При качении тел возникает специальный вид сил трения, называемый трением качения. О существовании этого вида трения говорит следующий факт. Если цилиндр катится по горизонтальной плоскости без скольжения (рис. 1), то скорость движения цилиндра убывает, причём это не связано с возникновением скольжения. Поскольку скорость центра тяжести $C$ цилиндра уменьшается, то значит, на цилиндр действует внешняя сила, направленная против движения - сила трения $F_\text{тр}$. Но момент этой силы относительно полюса $C$ должен увеличивать угловую скорость вращения цилиндра, так как он направлен в ту же сторону, что и вращение.  Следовательно, если бы при качении существовала только тангенциальная сила трения, то она не смогла бы одновременно уменьшать поступательную и вращательную скорости цилиндра так, чтобы не возникало скольжения. В действительности при уменьшении скорости цилиндра скольжения не возникает. Значит, существует момент ещё какой-то силы, который направлен навстречу моменту силы трения. Он превосходит его по величине, замедляет вращение цилиндра так, что не возникает скольжения (рис. 2). Это и есть момент силы трения качения.  Момент $M$ (относительно точки $A$) силы трения качения пропорционален силе нормальной реакции опоры $N$, равной по модулю силе тяжести: $$M = kN.$$ Постоянная величина $k$ называется коэффициентом трения качения. Момент сил трения качения всегда направлен так, чтобы уменьшать скорость вращения цилиндра. Следует отметить, что горизонтальная сила трения $F_\text{тр}$ приложена к цилиндру в точке касания с плоскостью, имеющей нулевую скорость. Поэтому сила $F_\text{тр}$ механическую работу не совершает.
Определите экспериментально коэффициент трения качения $k$ цилиндра, катающегося по деревянному бруску. Опишите способ измерения и зарисуйте схему установки.
Определите экспериментально коэффициент трения скольжения $\mu$ картона цилиндра о дерево. Приведите способ измерения и схему установки. : цилиндр, транспортир, клейкая масса, линейка 50 см, брусок, белый лист А4 (2 шт).
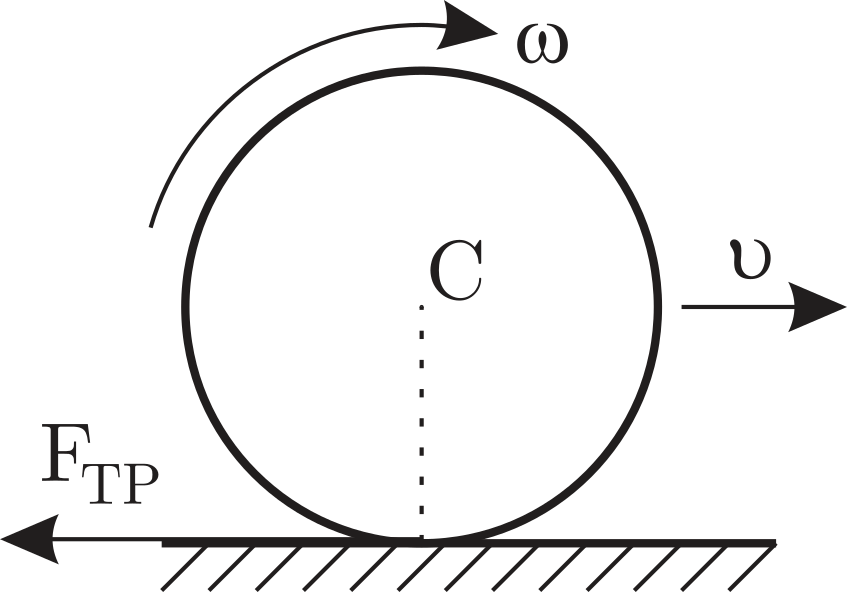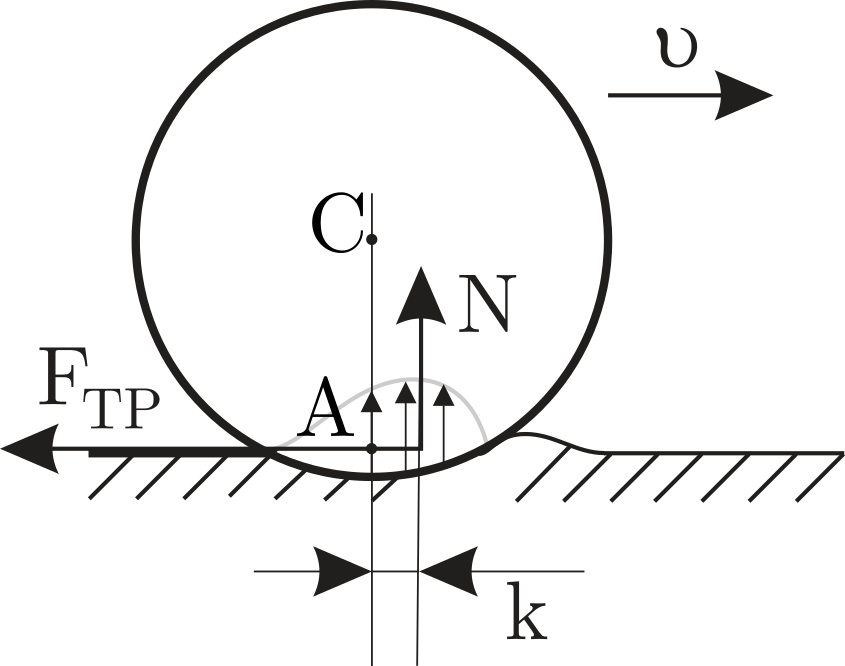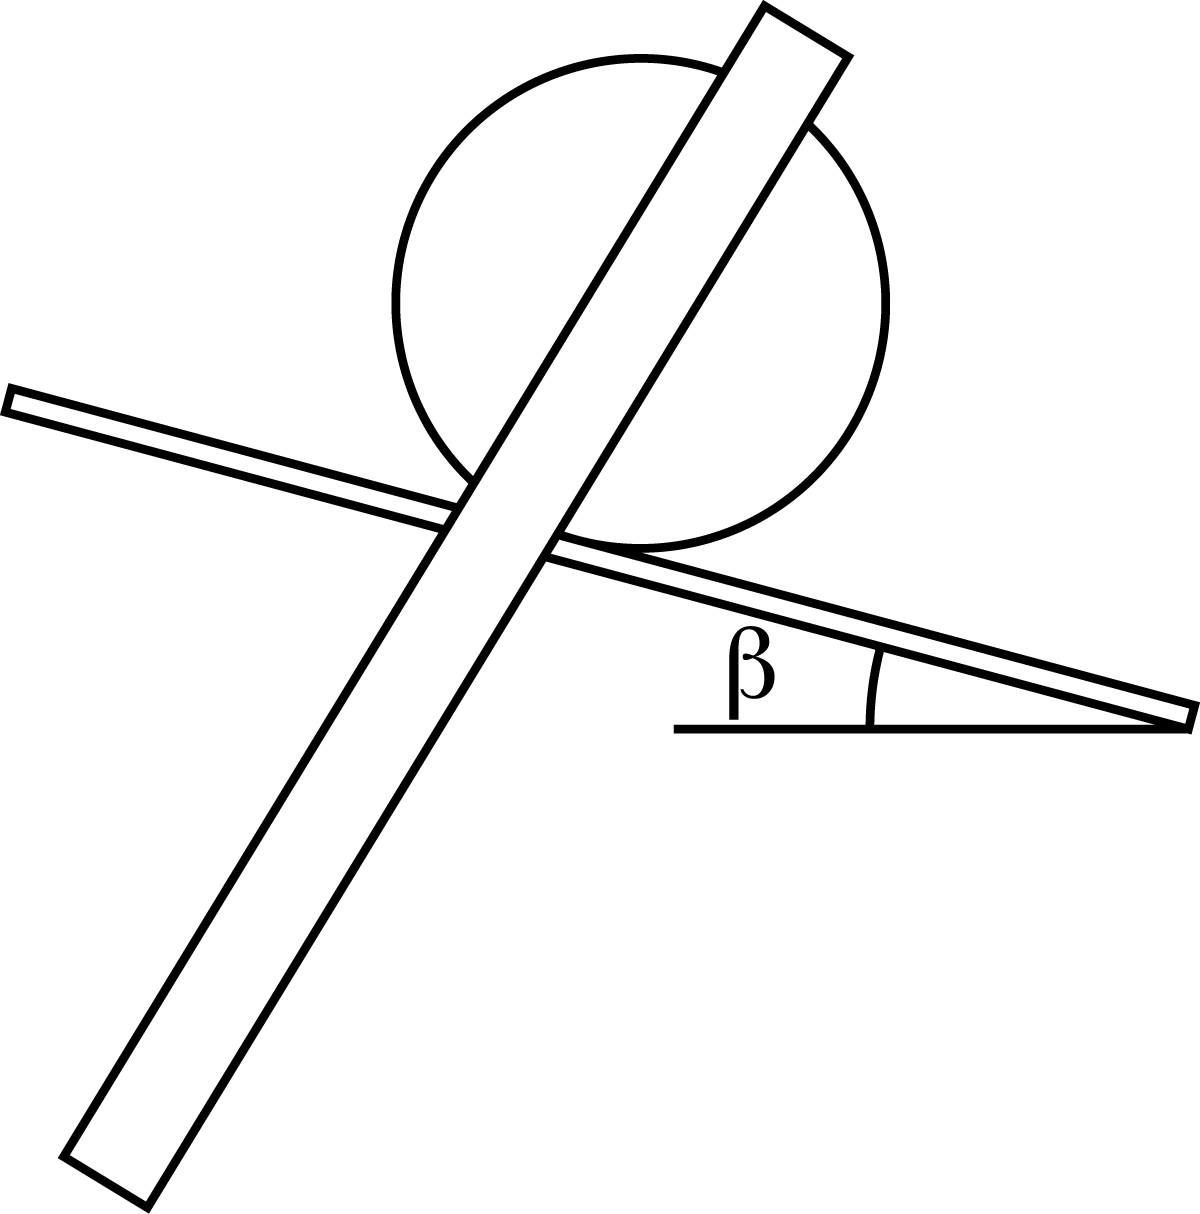
Определите экспериментально коэффициент трения качения $k$ цилиндра, катающегося по деревянному бруску. Опишите способ измерения и зарисуйте схему установки.
Решение: Уравновесим линейку на ребре бруска, тем самым определим положение центра масс линейки: $x_r=248~мм$. Используя линейку как рычаг, определим отношение масс $M/m$ цилиндра и линейки $$M/m=3.44±0.22.$$ Закрепим линейку в качестве стержня на основание цилиндра используя клейкую массу. Сторону линейки со шкалой направим в сторону цилиндра: так удобнее определять положение линейки относительно цилиндра. На край стола закрепим лист с начерченными линиями под разными углами к вертикали. Запустим колебания системы цилиндра и стержня. Величину амплитуды фиксируем по совпадению с линиями на листе. Линии на листе не обязательно рисовать как лучи из одного центра: можно подобрать положения так, чтобы линия совпадала с наклонённой линейкой при соответствующем положении цилиндра. Энергия системы при колебаниях, выраженная через угловую амплитуду $\varphi$: $$W=mgd(1-cos⁡\varphi )≈mgd \varphi^2/2.$$ При повороте цилиндра со стержнем на угол $d\alpha$ момент силы реакции опоры совершает работу: $$\delta A=-M⋅d\alpha=-k(m+M)g⋅d\alpha.$$ Остальные силы работы не совершают. Заметим, что даже когда система находится в положении равновесия, но движение ещё не закончилось, система всё равно характеризуется угловой амплитудой $\varphi$. Изменение энергии системы при повороте на малый угол $d\alpha$: $$dW=mgd⋅\varphi d\varphi=-k(m+M)g⋅d\alpha.$$ Убыль энергии за 1/4 периода (здесь знак «$\Delta$» означает убыль, а не изменение): $$mgd⋅\varphi⋅\Delta\varphi_{T/4} = k(m+M)g⋅\varphi.$$ За $N$ периодов величина убыли амплитуды будет в $4N$ раз больше. Выразим коэффициент трения качения $$k=\frac{m}{m+M} \frac{d⋅\Delta\varphi_N}{4N}.$$ $x_{up}$, мм; $d$, мм; $\varphi_0$, °; $\varphi$, °; $N$ ; $k$, мм; $\Delta k$, мм 0;186,5;30;10;18;0,23;0,019 20;166,5;30;10;16;0,231;0,02 40;146,5;30;10;14;0,233;0,022 40;146,5;40;10;21;0,233;0,016 40;146,5;40;20;13;0,25;0,025 В итоге, получается коэффициент трения качения $$k=(0,24 \pm 0,02)~мм.$$

Определите экспериментально коэффициент трения скольжения $\mu$ картона цилиндра о дерево. Приведите способ измерения и схему установки.
Решение: Используя клейкую массу закрепим линейку в качестве стержня на основание цилиндра. Поместим данную систему на брусок. Начнем наклонять брусок (рис. 1). При некотором угле наклона $\beta$ бруска к горизонту система начнёт скользить. Коэффициент трения $$ \mu = \mathrm{tg}~ ⁡\beta=\mathrm{tg}~⁡ (17° \pm 1°)= 0,31 \pm 0,02 .$$
Темы:
E, Механика, Трение качения, Трение скольжения, Придумать метод, 2021, Сборы XY, W